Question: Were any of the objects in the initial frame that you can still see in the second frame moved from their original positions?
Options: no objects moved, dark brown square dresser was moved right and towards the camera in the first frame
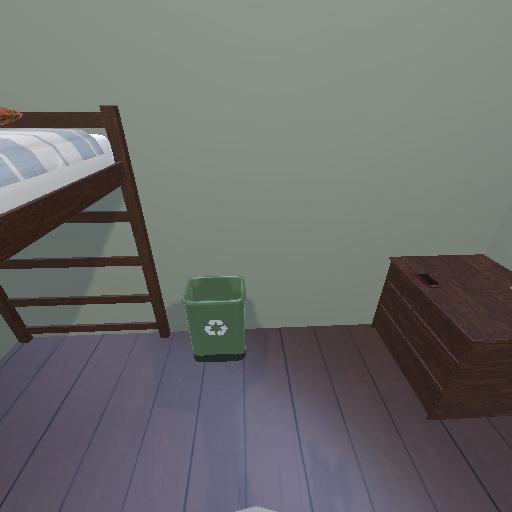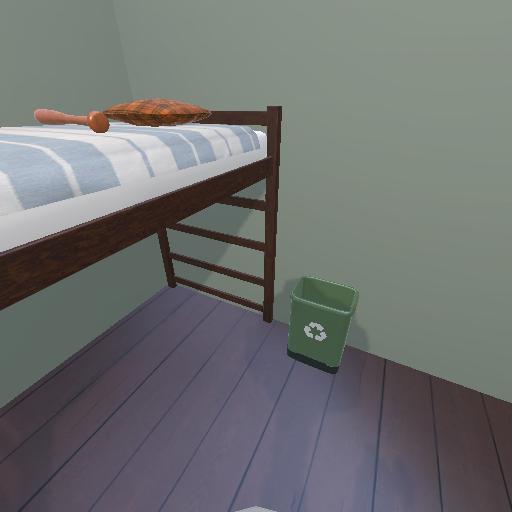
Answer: no objects moved